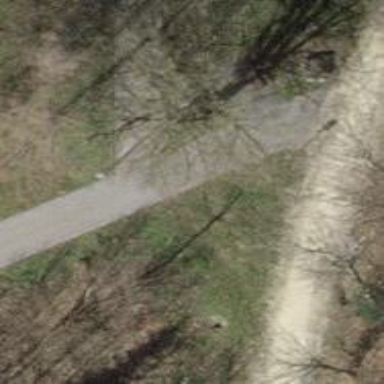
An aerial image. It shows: Asphalt footway.